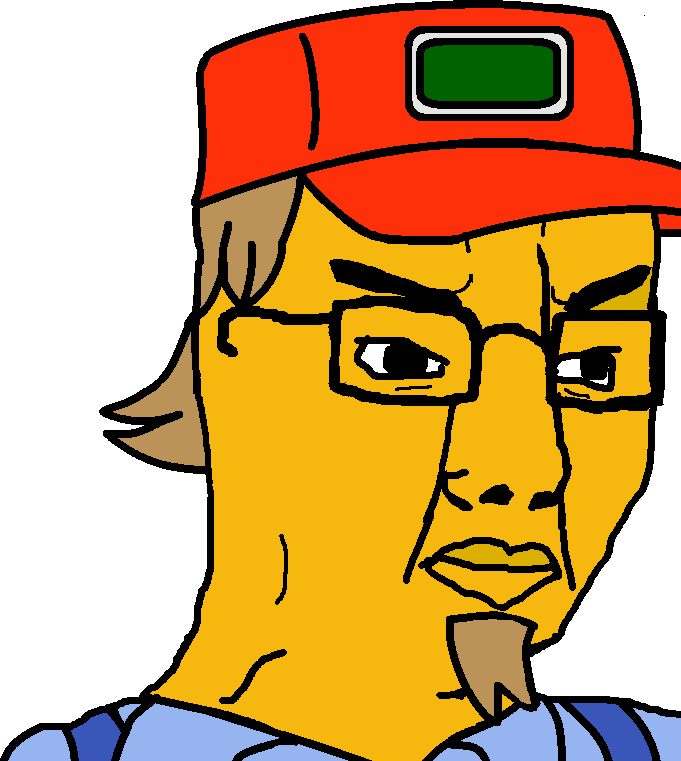
Label: 5_Poljak